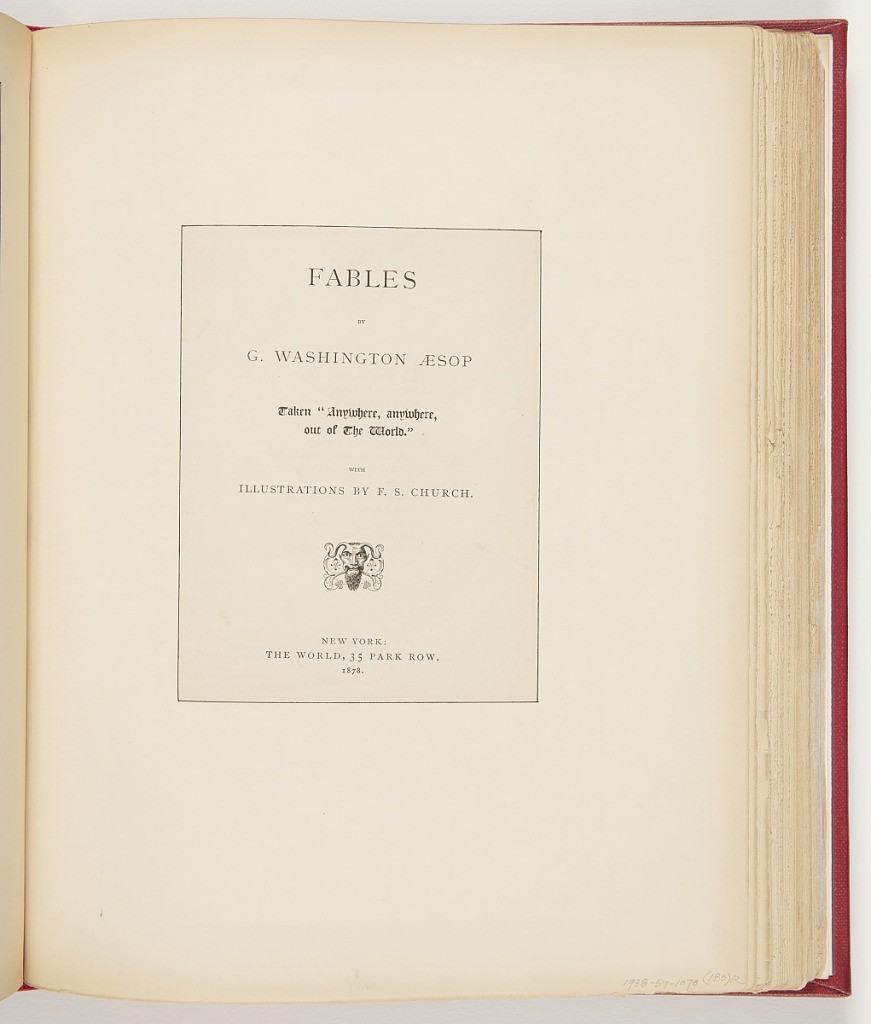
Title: Title Page from “Comic Fables, Out of The World”
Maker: Frederick Stuart Church, American, 1842–1924
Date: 1878
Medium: Printed in black ink on paper
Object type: Ephemera
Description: Title page or frontispiece. Text beginning with, Aesop doth with umbrella fare. Waxing crescent with face above.